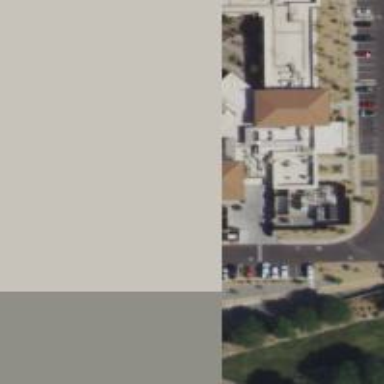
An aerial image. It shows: Hospital.